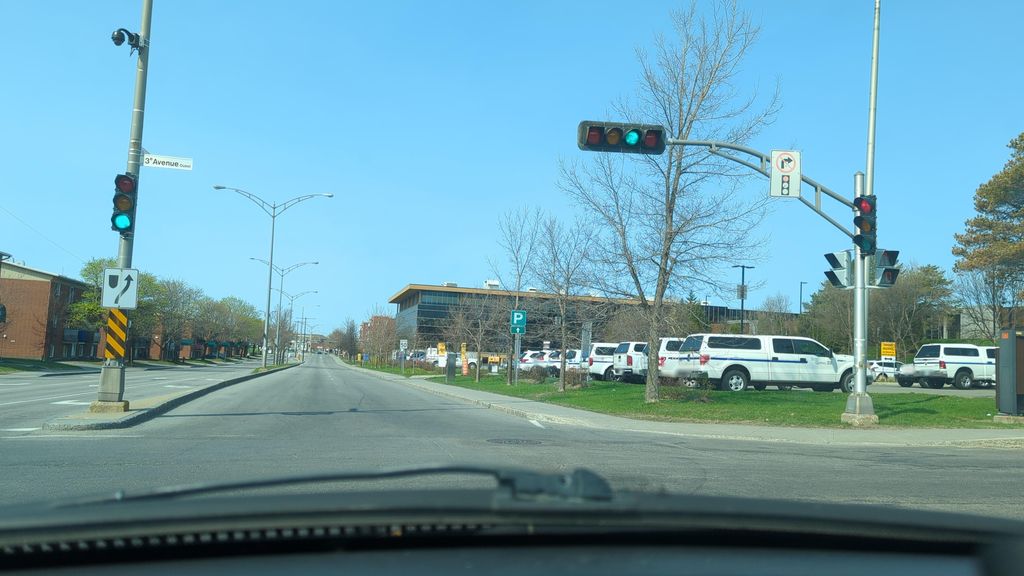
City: quebec_city